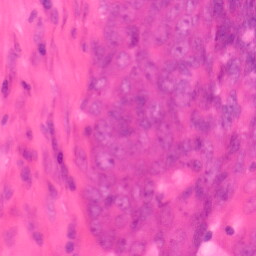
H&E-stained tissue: Colon